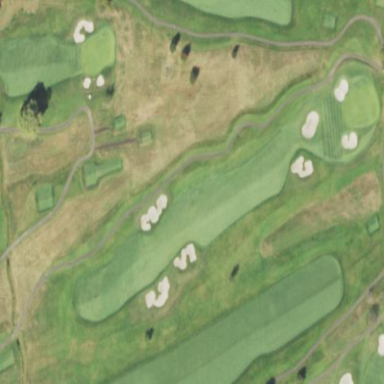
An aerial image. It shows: Rough area on grassy golf course.